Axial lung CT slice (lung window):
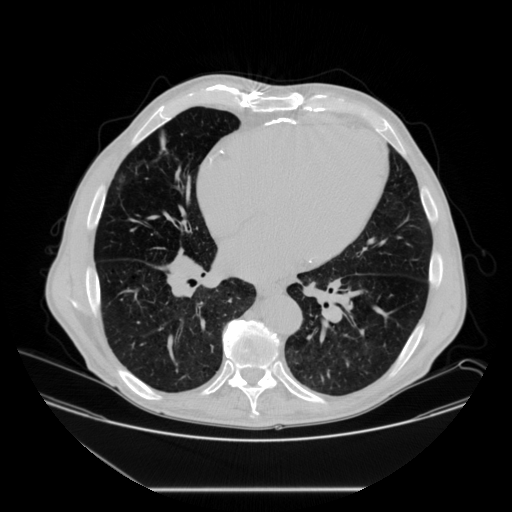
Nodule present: no